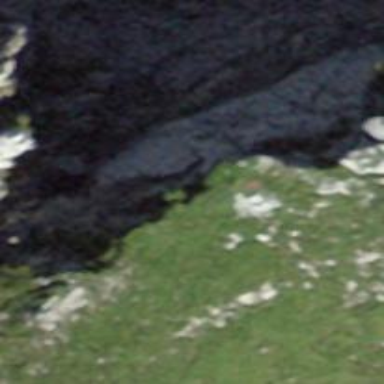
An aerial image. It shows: Arete in nature.